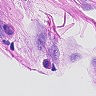
Metastatic tissue present: yes